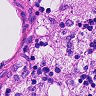
Metastatic tissue present: no